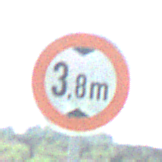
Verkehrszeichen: TatsaechlicheHoehe
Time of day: MorningAfternoon
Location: Outdoor (Special)
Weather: Clear
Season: NotSpecified
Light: Natural